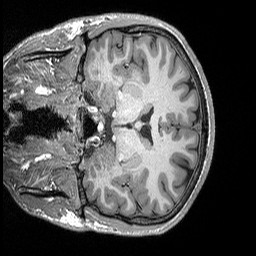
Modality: T1w
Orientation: coronal
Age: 24
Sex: male
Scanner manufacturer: siemens
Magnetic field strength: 3 T
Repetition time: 2.3 s
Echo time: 0.00298 s